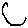
Label: moon